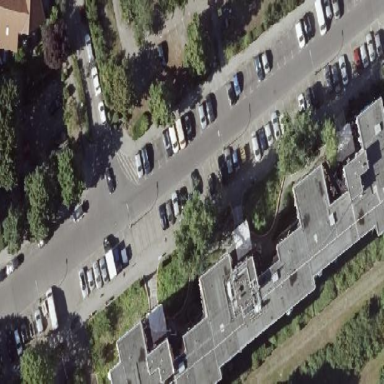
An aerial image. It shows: Parking area with surface.